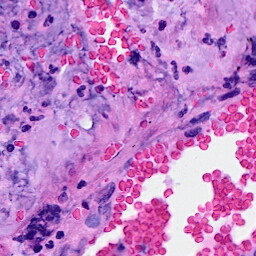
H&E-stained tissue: Breast